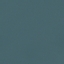
Land use / land cover: SeaLake